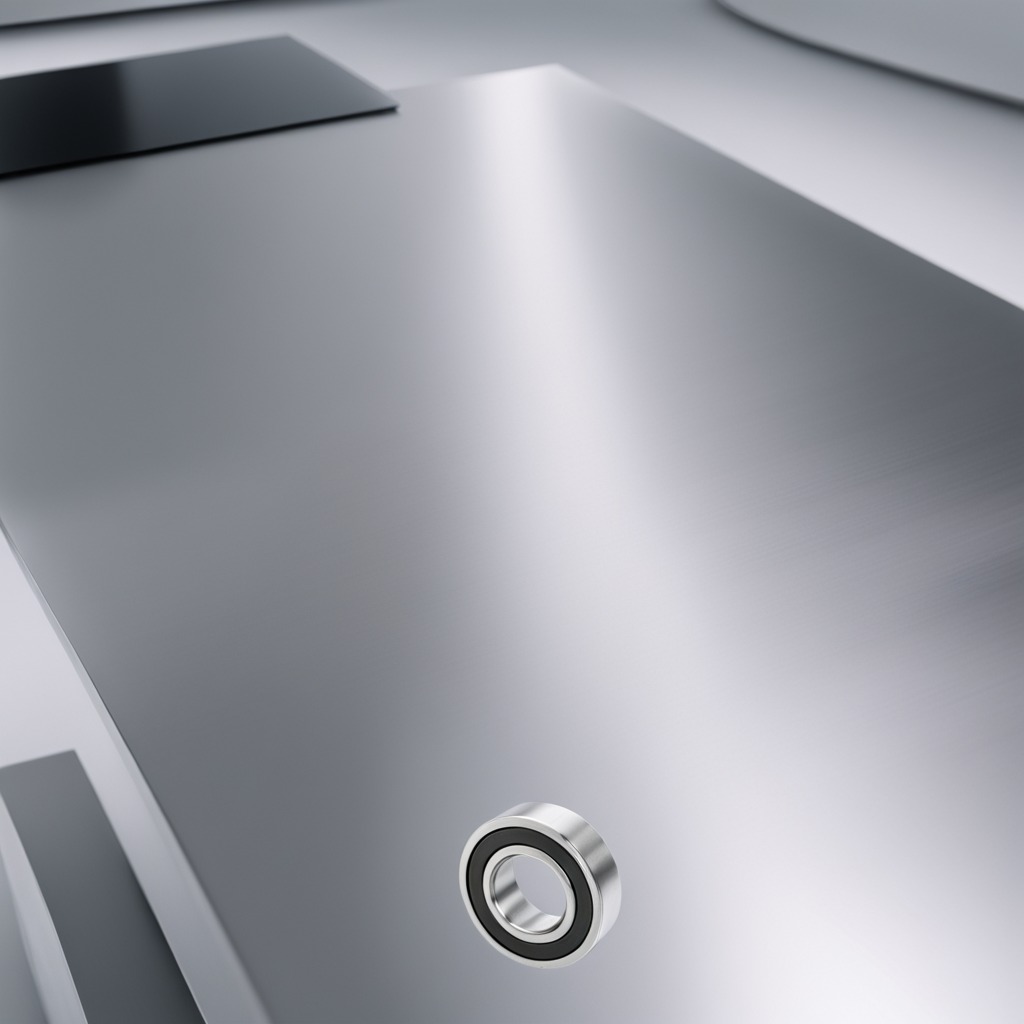
A metal ball bearing is lying on a stainless steel table in a high-end prototyping lab.